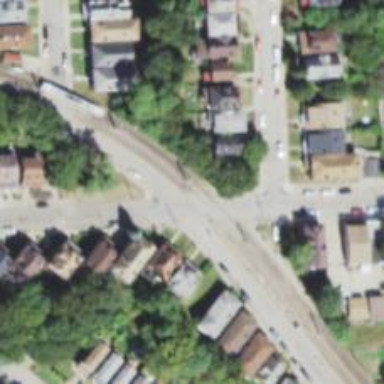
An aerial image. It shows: Railway crossing.